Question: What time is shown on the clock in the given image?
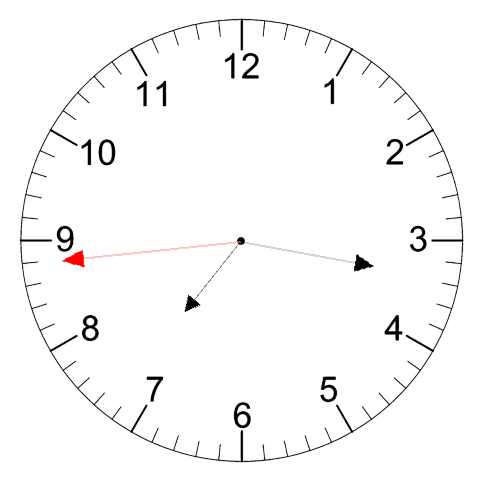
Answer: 07:16:44